Question: My goal is to have a tag cloud within my posts page which will allow the user to filter posts by clicking on a tag. However, I am running into an undefined method 'total_pages" error after making the following changes to my Post_Controller method:
'''
class PostsController < ApplicationController
def index
if params[:tag]
@posts = Post.tagged_with(params[:tag])
else
@posts = Post.visible_to(current_user).where("posts.created_at > ?", 7.days.ago).paginate(page: params[:page], per_page: 10)
end
end
end
'''
I am trying to use the acts-as-taggable-on gem, and this logic will show me the posts with the appropriate tags.
The issue happens in the posts/index.html.erb view:
'''
<div class="row">
<div class="col-md-8">
<h1> Trending </h1>
<p class="lead"> Active posts this week </p>
<div id="tag_cloud">
Tag Cloud:
<% tag_cloud Post.tag_counts, %w[s m l] do |tag, css_class| %>
<%= link_to tag.name, tag_path(tag.name), class: css_class %>
<% end %>
</div>
<%= render partial: 'posts/post', collection: @posts %>
<%= will_paginate @posts %>
</div>
<div class="col-md-4">
</div>
</div>
'''
The will_paginate line will not render all the posts on that page. The work around is getting rid of '<%= will_paginate @posts %>' and replacing
'''
@posts = Post.visible_to(current_user).where("posts.created_at > ?", 7.days.ago).paginate(page: params[:page], per_page: 10)
'''
with '@posts = Post.all'. However, this gives me an entire page of posts, which is ugly. Does anyone know why I am running into an undefined method 'total_pages' error?

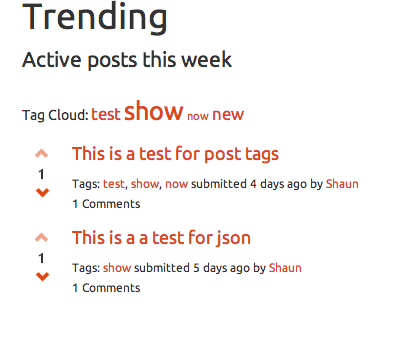
Answer: It looks like when you're sending a tag (params[:tag]) it is fetching posts with
'''
@posts = Post.tagged_with(params[:tag])
'''
which is lacking the will paginate call. I believe you could get it working by adding the will paginate scope, like this:
'''
@posts = Post.tagged_with(params[:tag]).paginate(...)
'''